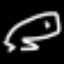
Label: frog